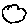
Label: cloud